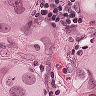
Metastatic tissue present: yes